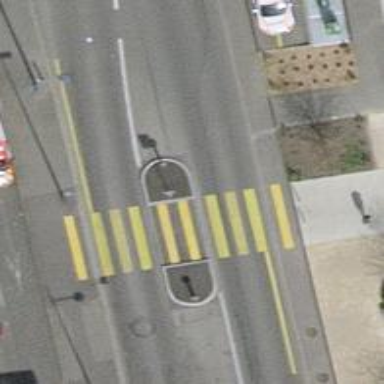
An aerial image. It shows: Marked crossing with pedestrian island.